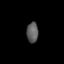
Tissue: lung
Cell type: Endothelial cells
Senescence score: 0.5995
Nuclear area (px): 231
Mean DAPI intensity: 92.935